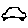
Label: car